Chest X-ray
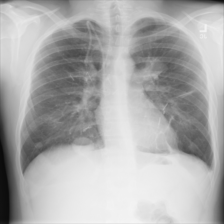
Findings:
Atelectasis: negative
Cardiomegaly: negative
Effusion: negative
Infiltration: negative
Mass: negative
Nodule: negative
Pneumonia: negative
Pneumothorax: negative
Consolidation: negative
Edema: negative
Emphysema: negative
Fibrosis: negative
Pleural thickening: negative
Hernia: negative